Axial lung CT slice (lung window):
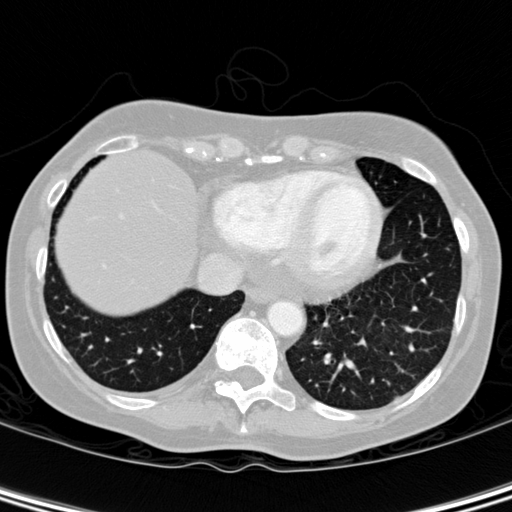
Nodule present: no